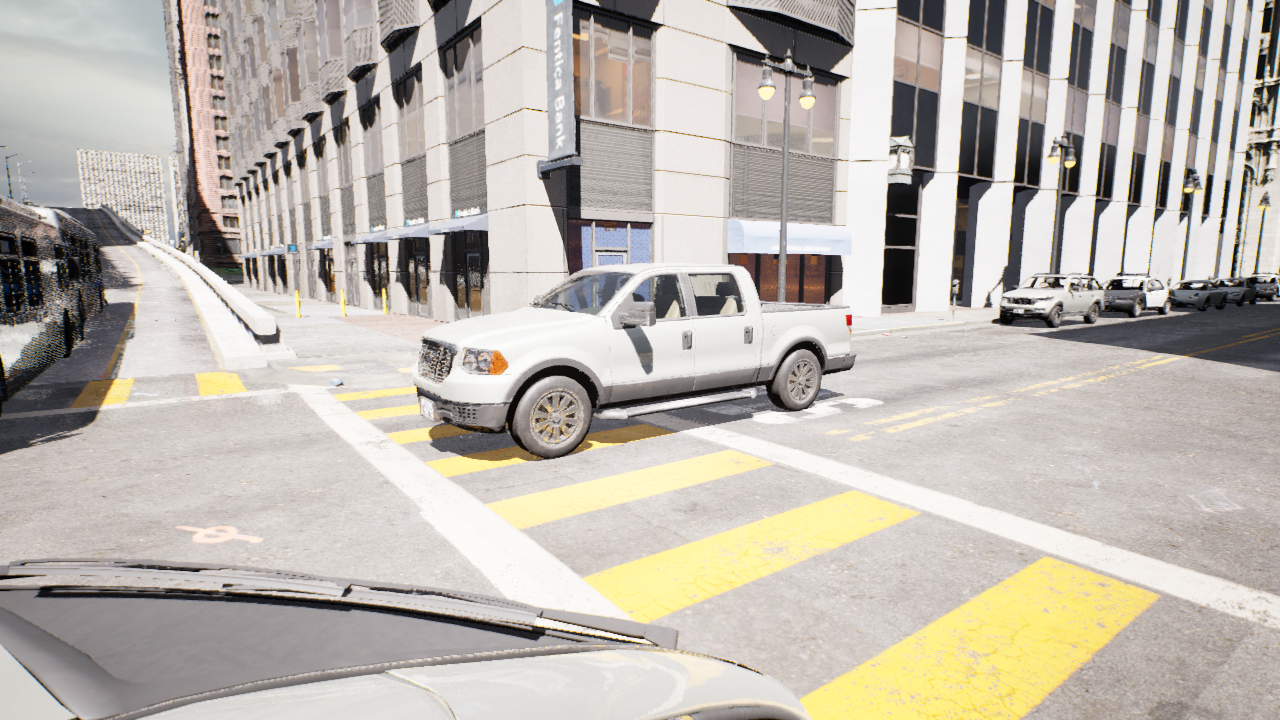
Venue: residential
Lighting: clear day
Vehicle rig: pickup